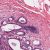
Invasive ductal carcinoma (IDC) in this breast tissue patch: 0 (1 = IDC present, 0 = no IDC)